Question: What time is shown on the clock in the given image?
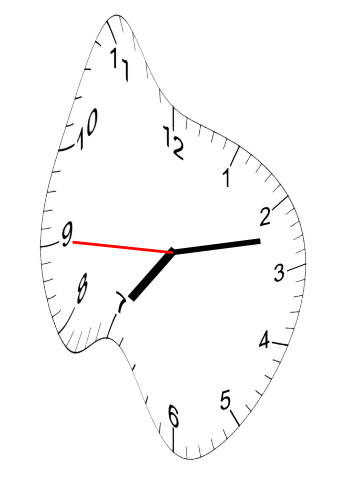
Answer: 07:12:45